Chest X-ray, AP view. Patient: 52 years old, sex M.
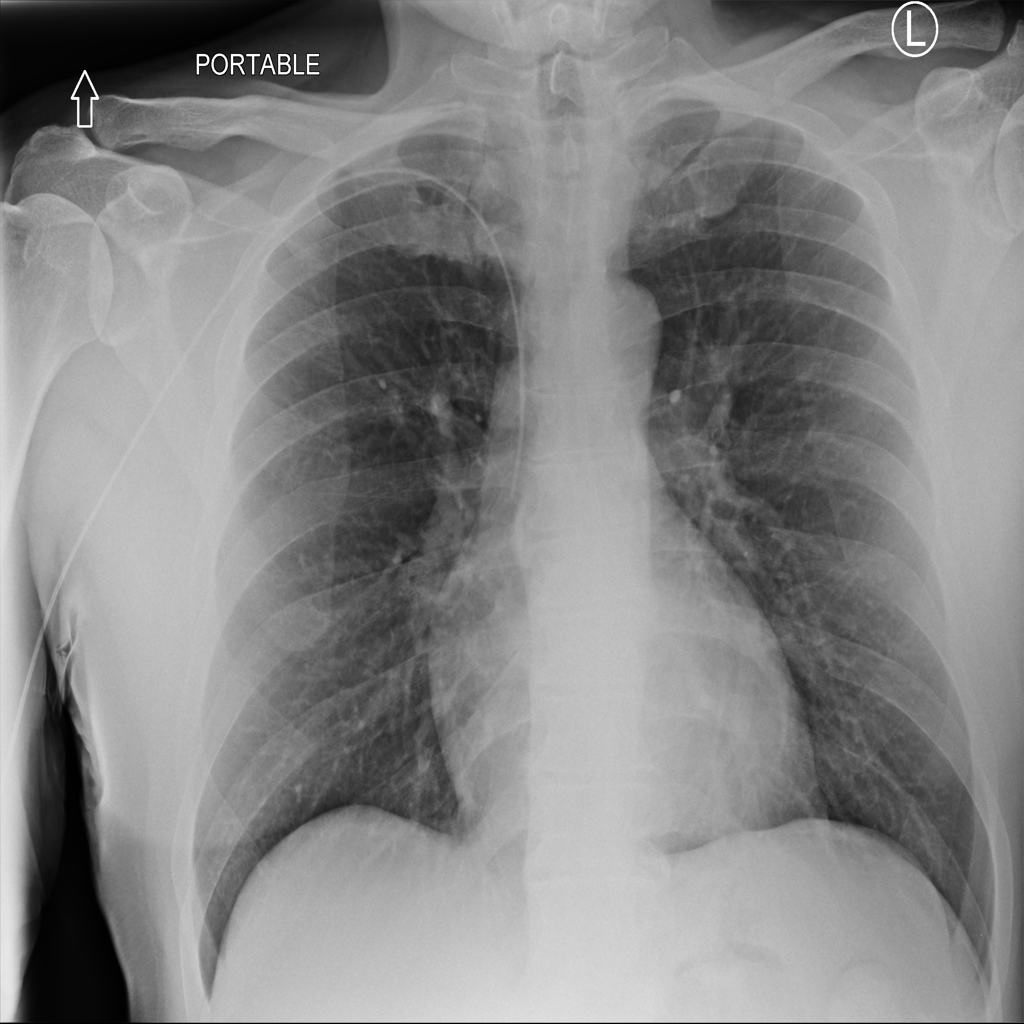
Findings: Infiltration